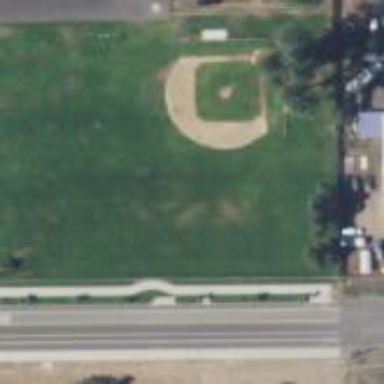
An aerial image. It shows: Baseball pitch for leisure and sports activities.